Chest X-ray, PA view. Patient: 56 years old, sex M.
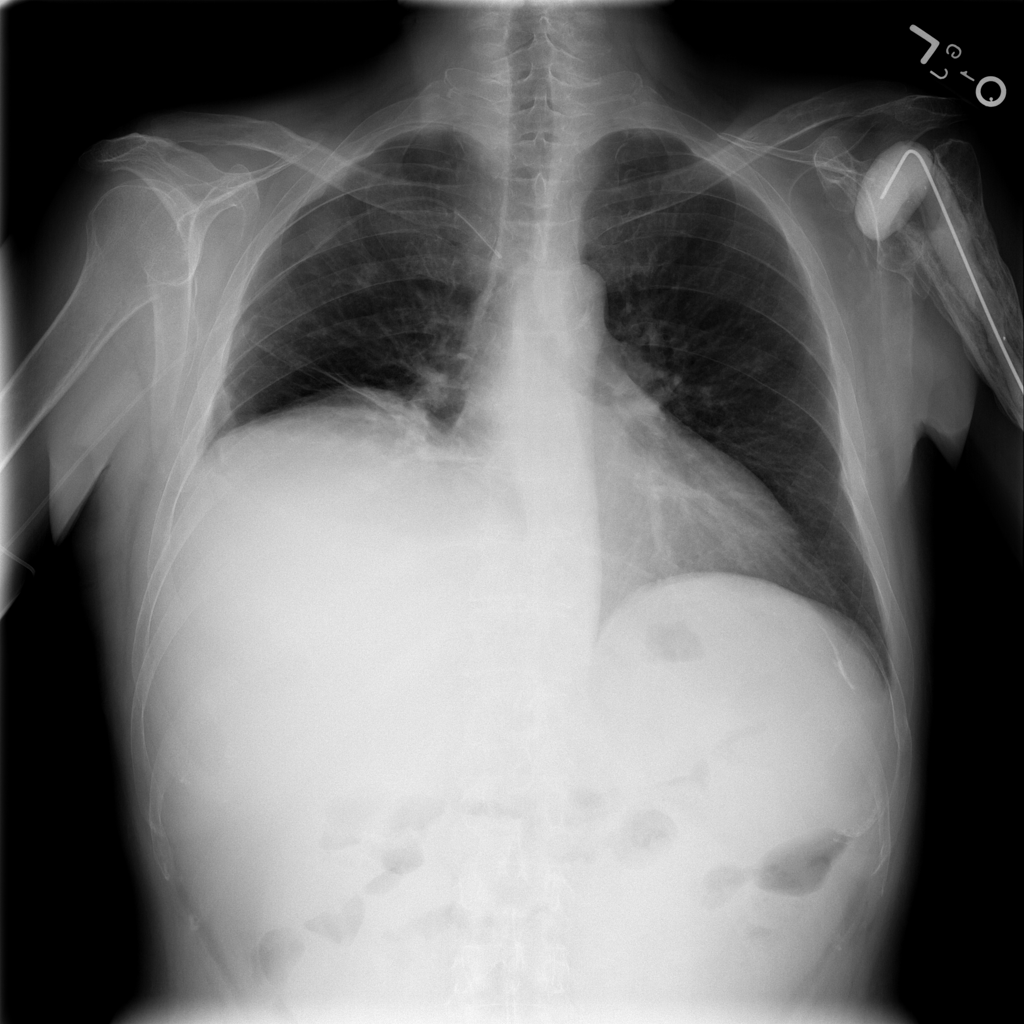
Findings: No Finding